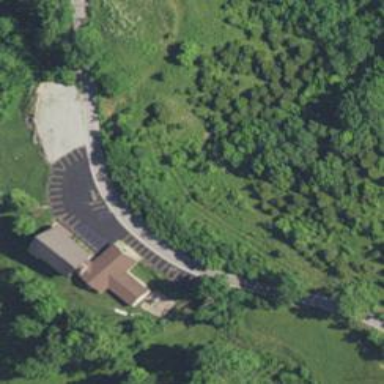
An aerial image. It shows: Place of worship.